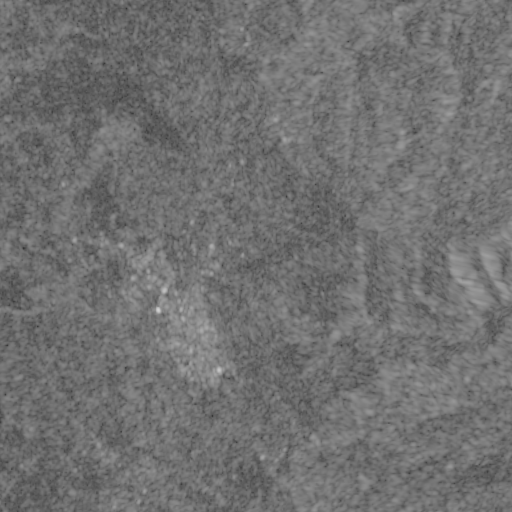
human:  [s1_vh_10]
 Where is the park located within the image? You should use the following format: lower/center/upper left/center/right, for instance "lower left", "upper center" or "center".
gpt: The park is located in the lower left of the image.
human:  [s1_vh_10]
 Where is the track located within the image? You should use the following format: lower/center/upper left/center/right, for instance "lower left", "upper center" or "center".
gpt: The track is located in the center left of the image.
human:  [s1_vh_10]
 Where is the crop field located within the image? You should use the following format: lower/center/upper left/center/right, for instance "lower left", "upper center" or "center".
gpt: There is no crop field in the image.

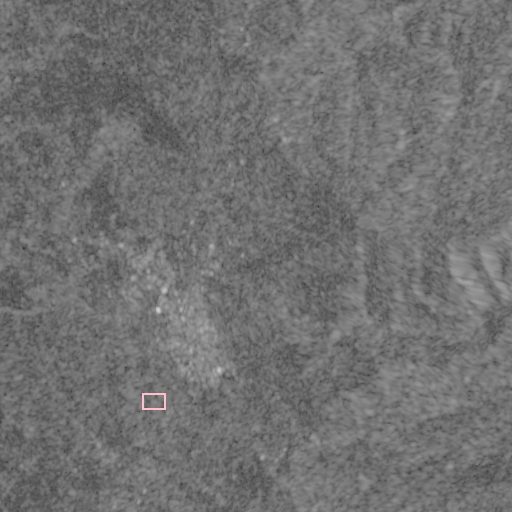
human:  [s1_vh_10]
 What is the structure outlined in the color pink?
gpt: The structure outlined in pink is a park.
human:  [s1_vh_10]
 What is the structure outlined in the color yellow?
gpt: There is no yellow outline.